Field crop: maize
Growth stage: 2
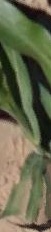
Species: maize